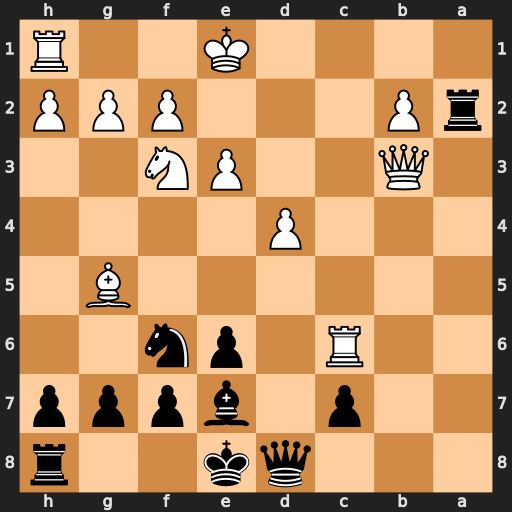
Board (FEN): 3qk2r/2p1bppp/2R1pn2/6B1/3P4/1Q2PN2/rP3PPP/4K2R
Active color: b
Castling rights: Kk
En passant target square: -
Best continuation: Ra1+ Ke2 Rxh1